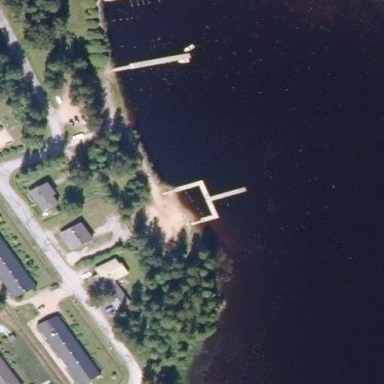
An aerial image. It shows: Swimming area within leisure land.